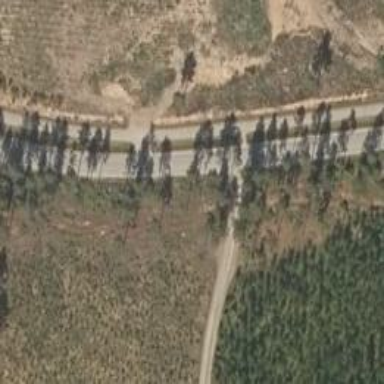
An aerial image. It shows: Well-maintained track road of grade 1.